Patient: sex M, age 59
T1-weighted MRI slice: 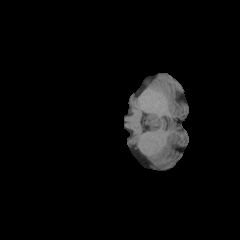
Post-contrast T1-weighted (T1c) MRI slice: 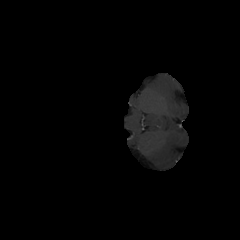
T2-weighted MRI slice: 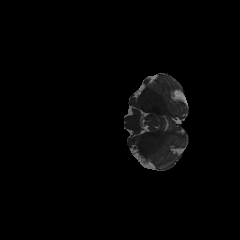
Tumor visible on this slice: no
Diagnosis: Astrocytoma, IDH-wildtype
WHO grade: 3